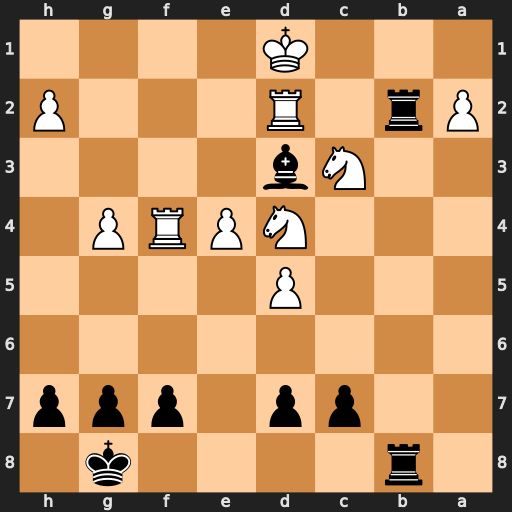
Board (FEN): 1r4k1/2pp1ppp/8/3P4/3NPRP1/2Nb4/Pr1R3P/3K4
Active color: b
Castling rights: -
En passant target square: -
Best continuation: Rb1+ Nxb1 Rxb1#